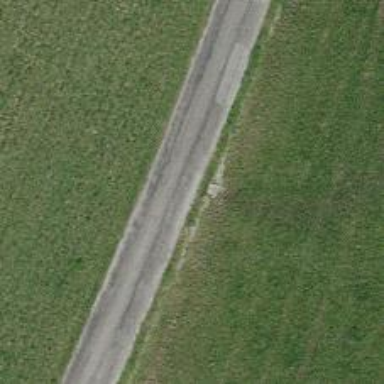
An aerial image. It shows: Unclassified road.